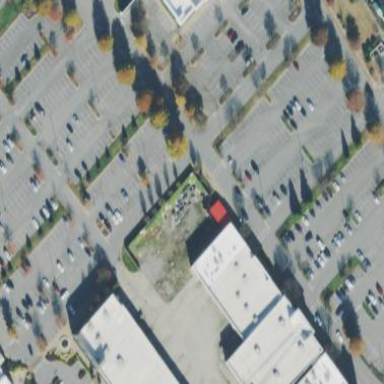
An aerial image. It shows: Parking area.